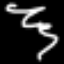
Label: squiggle